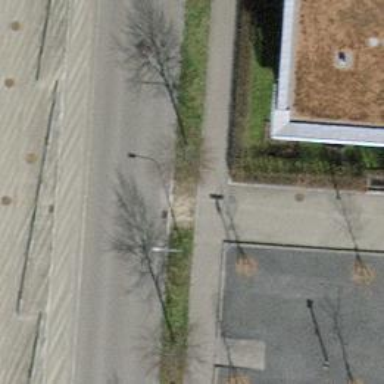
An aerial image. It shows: Unmarked crossing with traffic calming table.